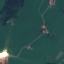
Label: Pasture